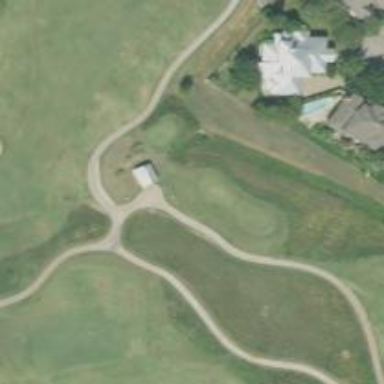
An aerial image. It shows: Service road along golf path.